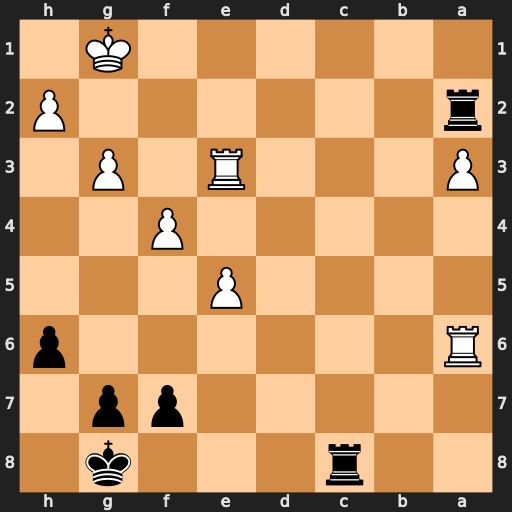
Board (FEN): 2r3k1/5pp1/R6p/4P3/5P2/P3R1P1/r6P/6K1
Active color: b
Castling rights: -
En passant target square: -
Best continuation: Rc1+ Re1 Rxe1#